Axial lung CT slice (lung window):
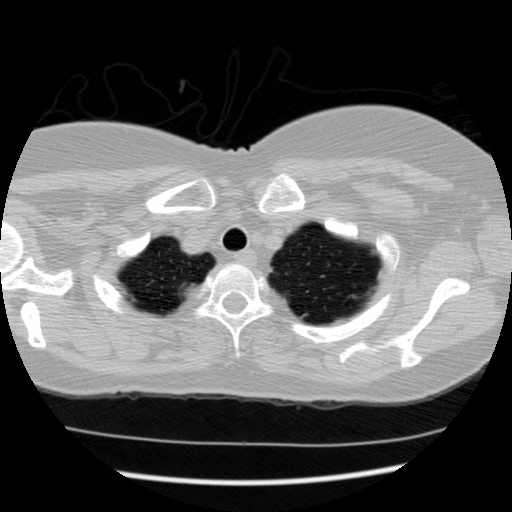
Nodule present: no